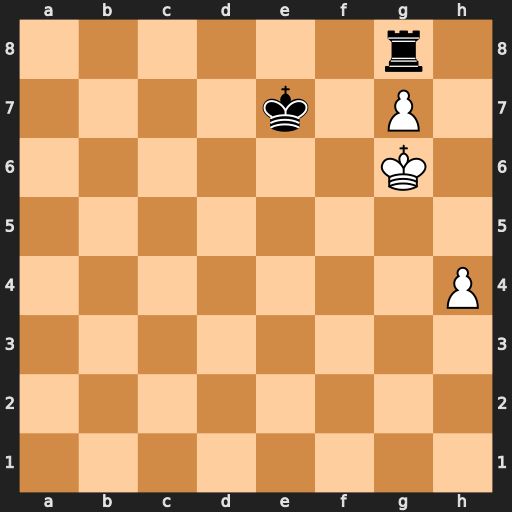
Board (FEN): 6r1/4k1P1/6K1/8/7P/8/8/8
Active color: w
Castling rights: -
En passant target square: -
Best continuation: h5 Ra8 h6 Ra6+ Kh7